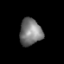
Tissue: lung
Cell type: Endothelial cells
Senescence score: 0.5863
Nuclear area (px): 583
Mean DAPI intensity: 121.662